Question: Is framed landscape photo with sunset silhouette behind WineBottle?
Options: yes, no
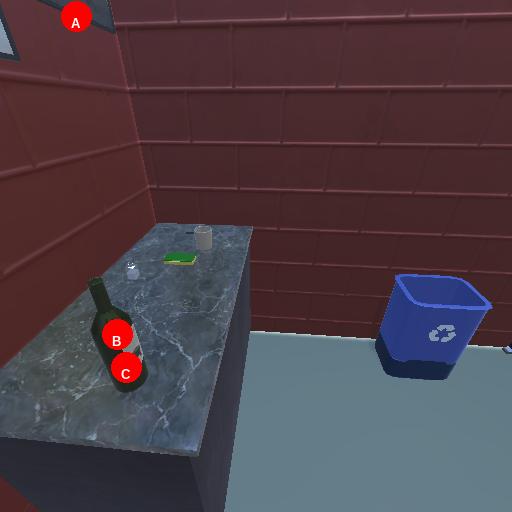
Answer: yes